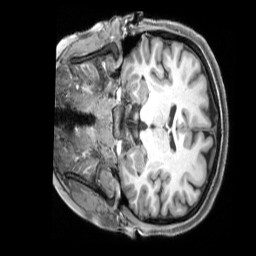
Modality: T1w
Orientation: coronal
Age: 27
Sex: female
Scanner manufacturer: siemens
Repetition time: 2.3 s
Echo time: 0.00229 s